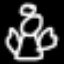
Label: angel